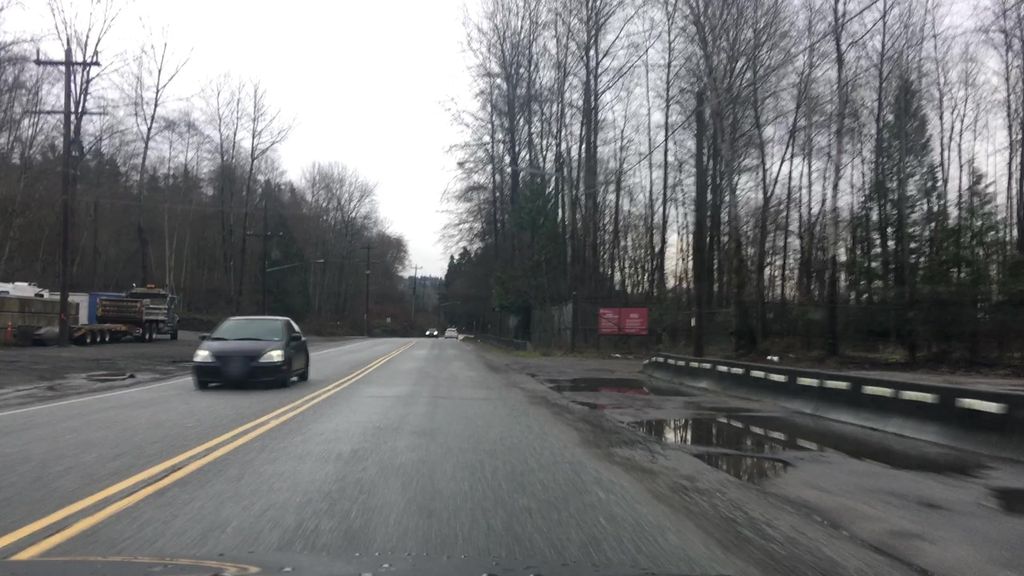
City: vancouver